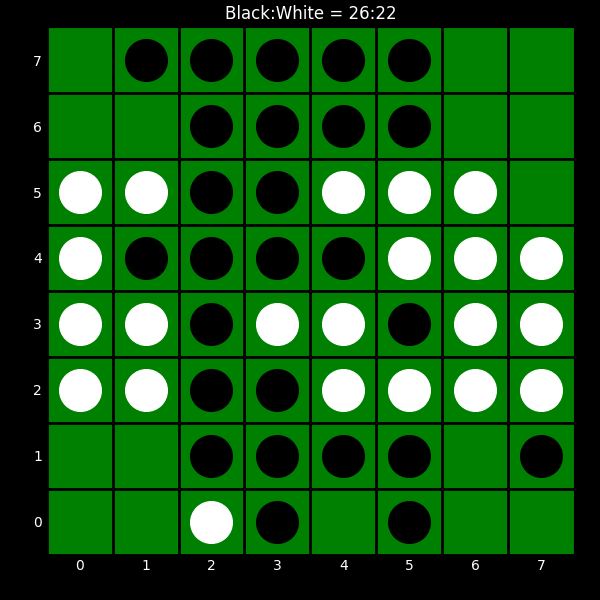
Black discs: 26
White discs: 22